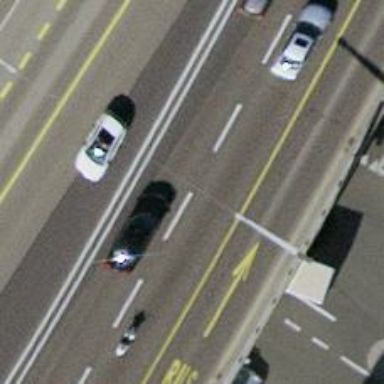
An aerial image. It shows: Primary highway on asphalt bridge with trolley wires.